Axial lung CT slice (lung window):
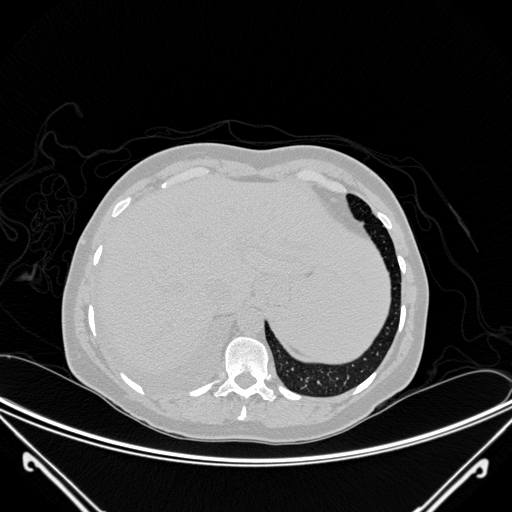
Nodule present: no